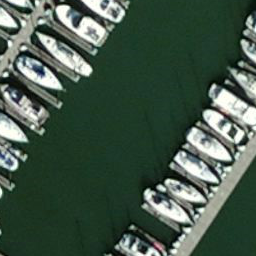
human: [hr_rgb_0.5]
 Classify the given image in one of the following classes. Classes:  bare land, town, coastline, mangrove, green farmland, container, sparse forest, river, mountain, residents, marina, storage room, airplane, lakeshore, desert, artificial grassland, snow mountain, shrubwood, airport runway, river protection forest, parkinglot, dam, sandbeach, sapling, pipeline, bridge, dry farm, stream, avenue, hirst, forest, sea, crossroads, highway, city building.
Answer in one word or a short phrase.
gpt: marina